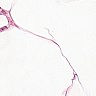
Metastatic tissue present: no